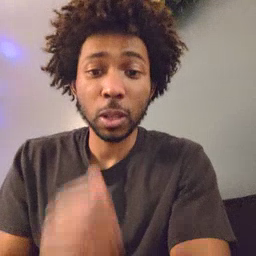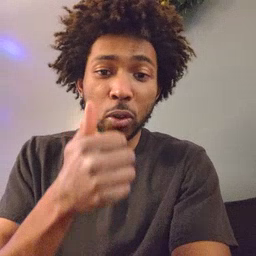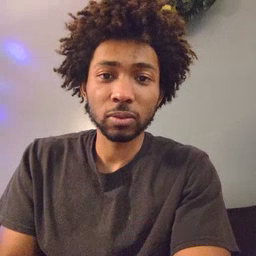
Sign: tomorrow